Question: I'd like to layout two equal sized views as shown below, arranged horizontally, but with a dividing line in the middle. How can I accomplish this?

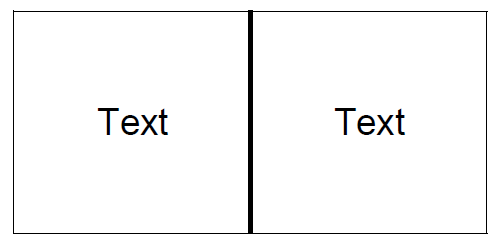
Answer: '''
<LinearLayout
android:layout_width="fill_parent"
android:layout_height="fill_parent"
android:weightSum="2"
android:orientation="horizontal" xmlns:android="http://schemas.android.com/apk/res/android">
<TextView
android:layout_width="0dp"
android:layout_weight="1"
android:layout_height="fill_parent"
android:text="A"
/>
<View
android:layout_width="1dp"
android:layout_height="fill_parent"
android:background="@android:color/black"
/>
<TextView
android:layout_width="0dp"
android:layout_weight="1"
android:layout_height="fill_parent"
android:text="B"
/>
</LinearLayout>
'''